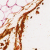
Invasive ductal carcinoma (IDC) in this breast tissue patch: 0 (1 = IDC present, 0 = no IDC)